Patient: sex F, age 66
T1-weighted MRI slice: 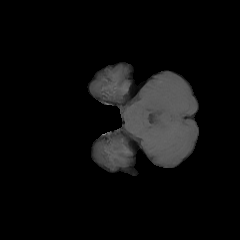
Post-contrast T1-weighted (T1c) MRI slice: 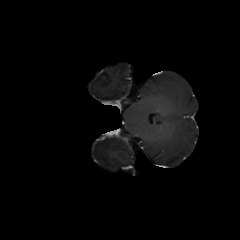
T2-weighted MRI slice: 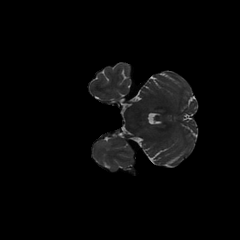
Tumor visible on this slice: no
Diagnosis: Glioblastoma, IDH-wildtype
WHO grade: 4